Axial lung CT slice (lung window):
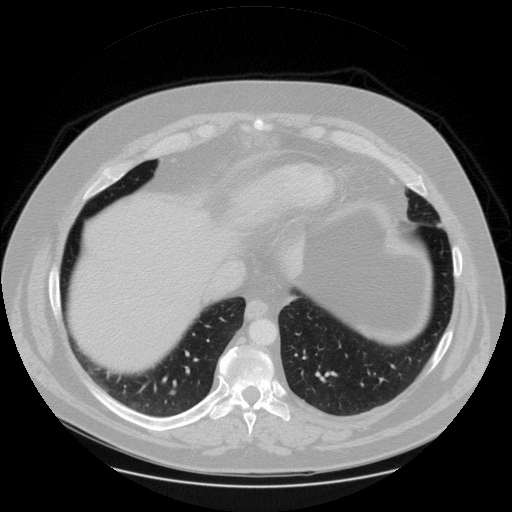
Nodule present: yes
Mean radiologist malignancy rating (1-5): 2